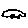
Label: car